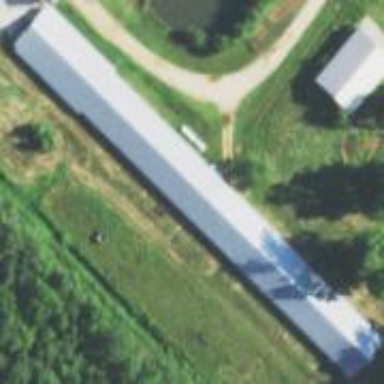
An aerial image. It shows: Farm auxiliary building.